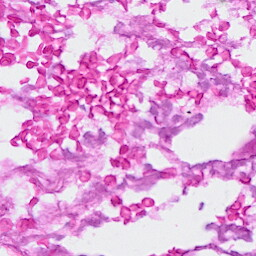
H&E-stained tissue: Breast